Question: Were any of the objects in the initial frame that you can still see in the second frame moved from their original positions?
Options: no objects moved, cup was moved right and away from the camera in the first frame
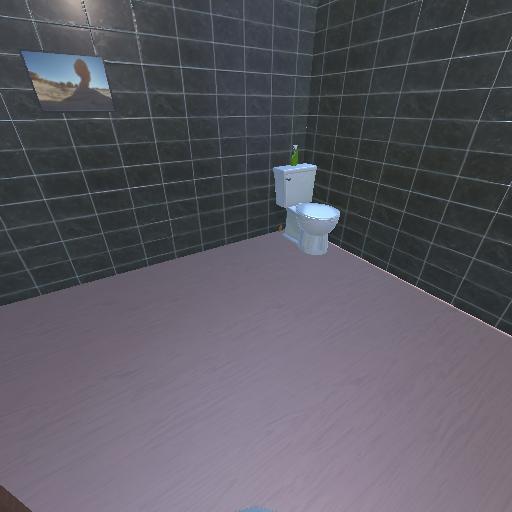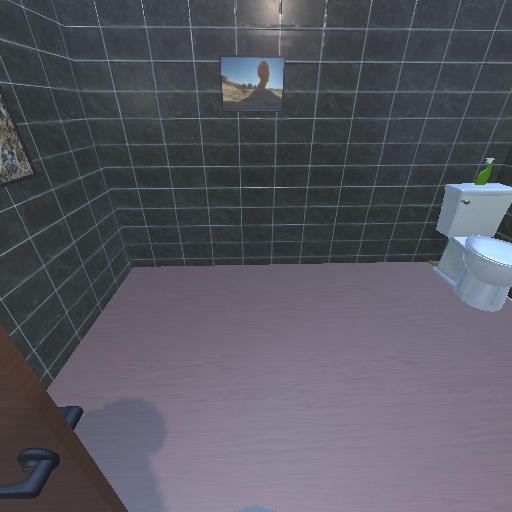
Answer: no objects moved